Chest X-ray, PA view. Patient: 60 years old, sex F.
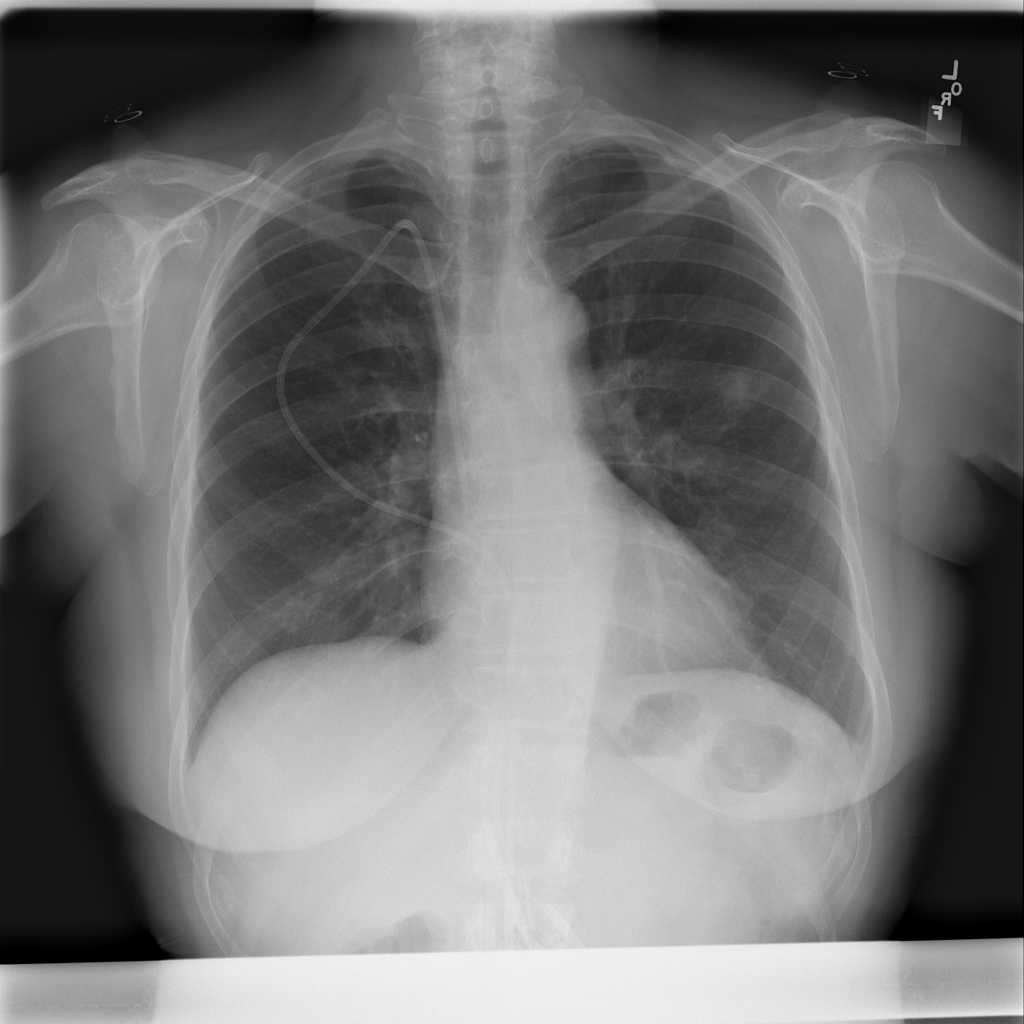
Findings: Nodule